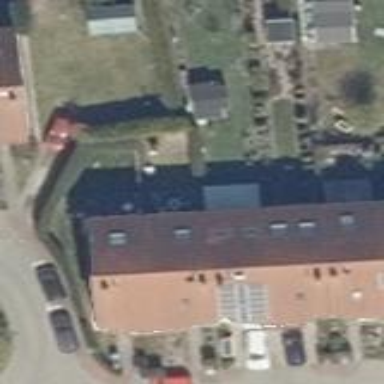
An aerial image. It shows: Terrace building.